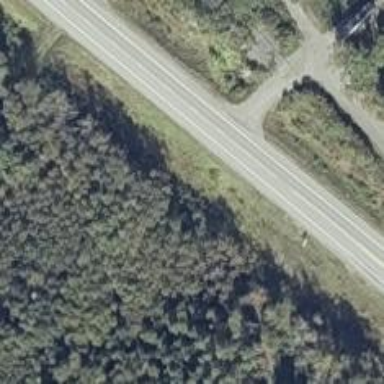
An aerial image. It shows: Asphalt road classified as primary highway.